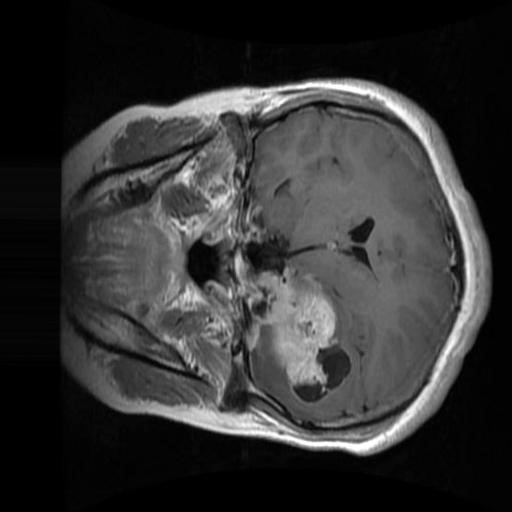
Label: brain_menin